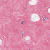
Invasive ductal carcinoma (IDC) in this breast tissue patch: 0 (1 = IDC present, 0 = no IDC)